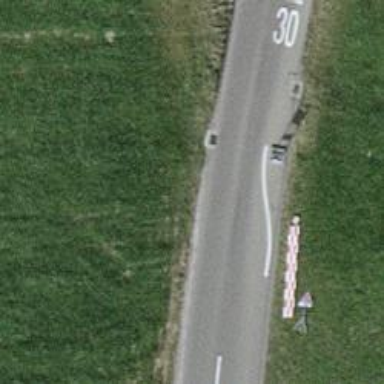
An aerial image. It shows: Traffic calming feature called choker.